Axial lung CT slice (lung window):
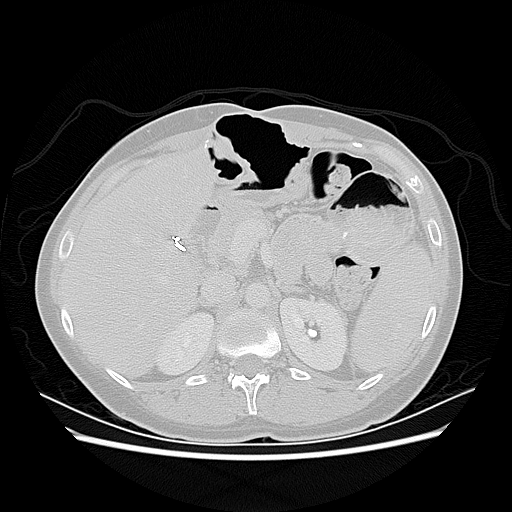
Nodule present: no